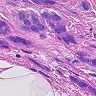
Metastatic tissue present: yes